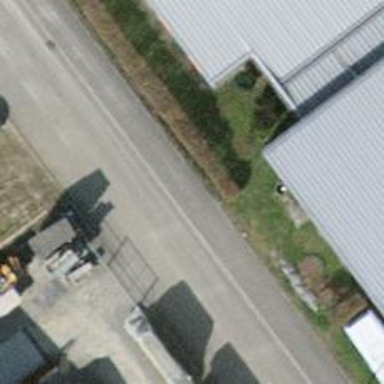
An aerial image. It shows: Parking area with surface.